Interaction volume radius: 5 \u00c5
Interaction volume height: 15 \u00c5
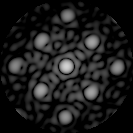
Disorder parameter: 0.1792